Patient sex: F
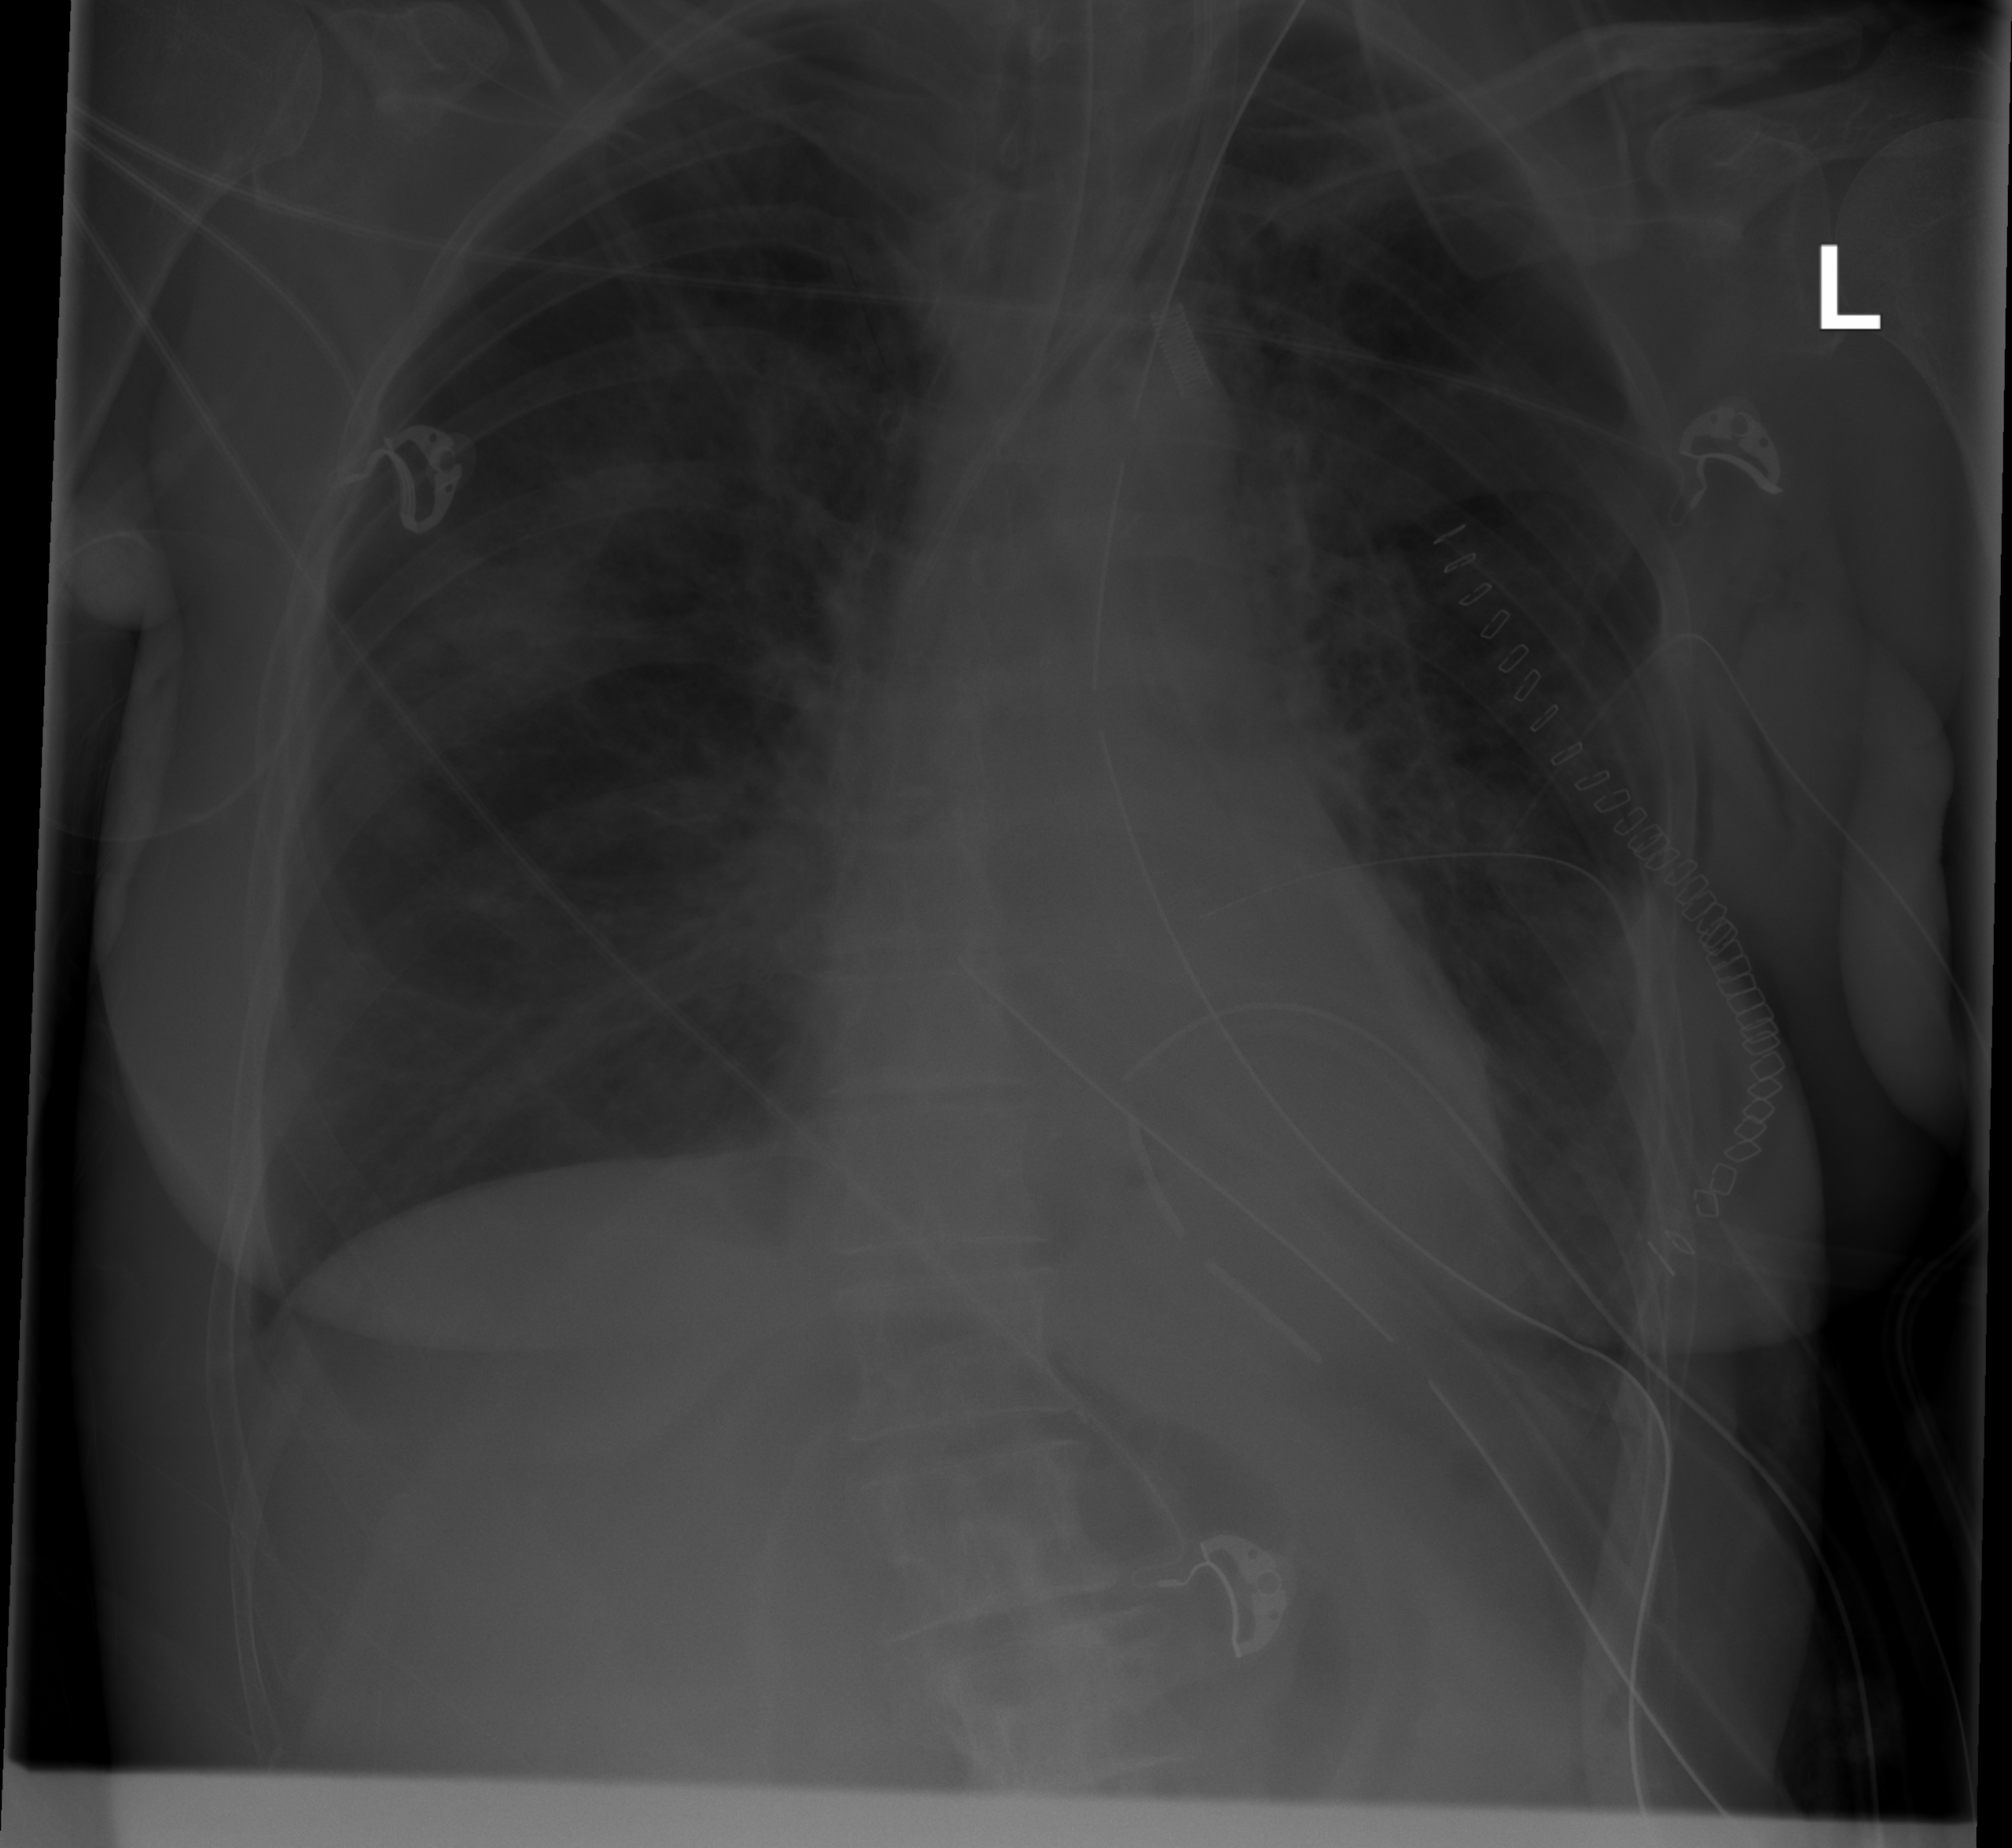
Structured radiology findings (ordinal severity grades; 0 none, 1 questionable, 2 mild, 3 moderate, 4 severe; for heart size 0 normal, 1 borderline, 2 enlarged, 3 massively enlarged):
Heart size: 0
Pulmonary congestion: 0
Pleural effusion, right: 0
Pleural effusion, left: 0
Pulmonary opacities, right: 0
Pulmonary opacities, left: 2
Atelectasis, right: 2
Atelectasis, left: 2